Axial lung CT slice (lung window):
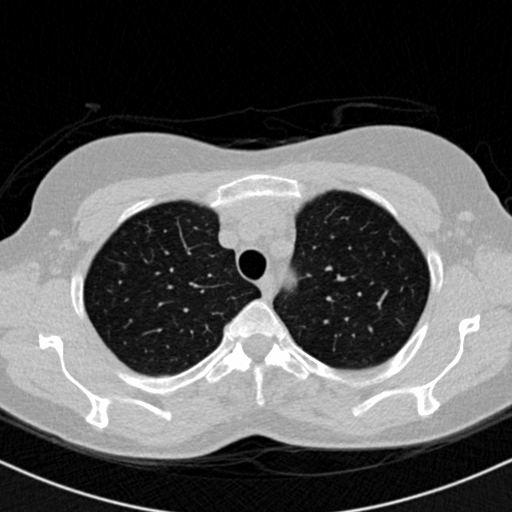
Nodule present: no